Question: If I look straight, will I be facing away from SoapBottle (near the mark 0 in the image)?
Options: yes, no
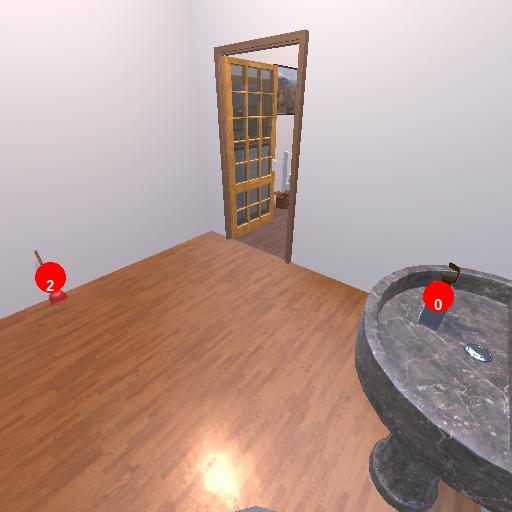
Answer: yes